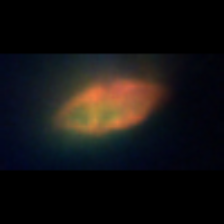
Taxon: Gyrodinium
Group: Dinoflagellates